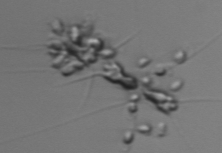
Label: Chaetoceros_didymus_TAG_external_flagellate